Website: home-depot
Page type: newsletter-management
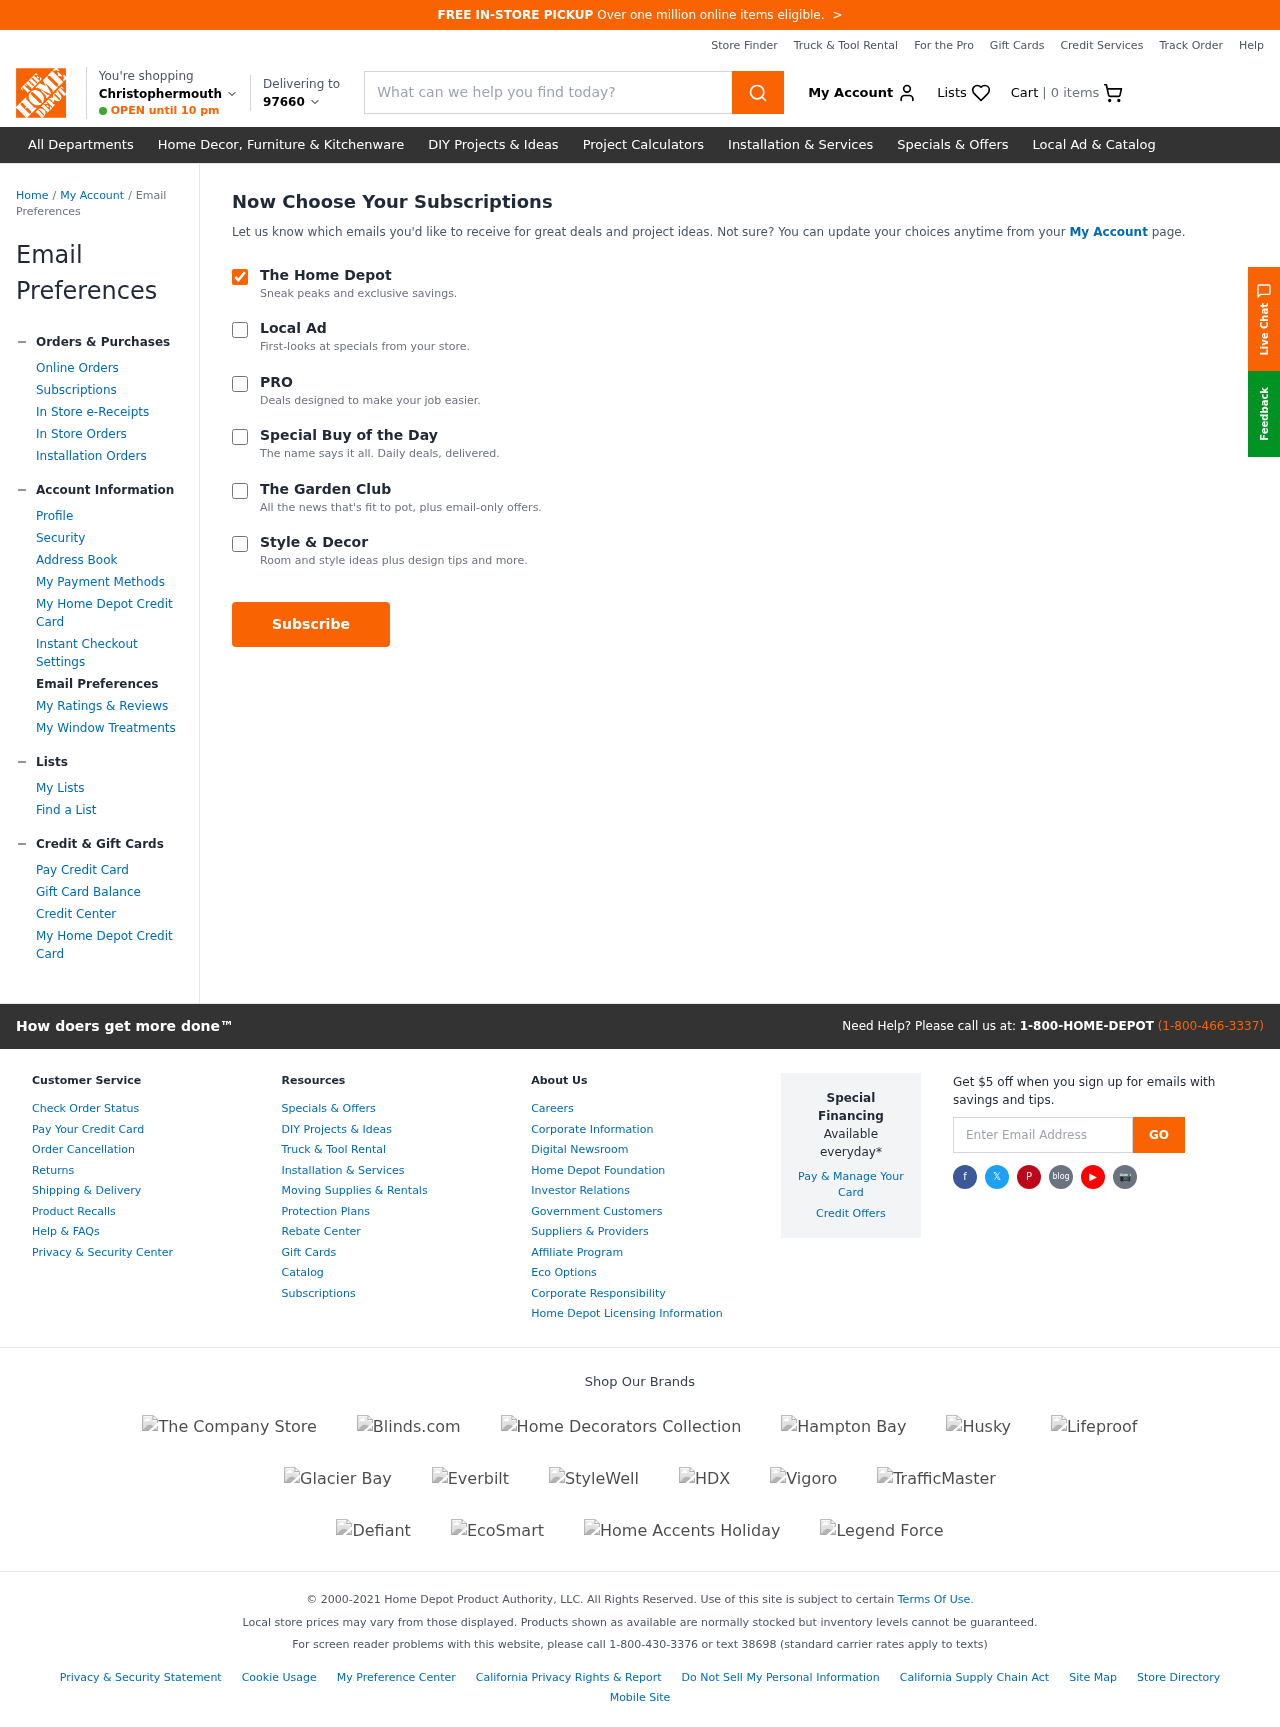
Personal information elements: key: PII_CITY
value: Christophermouth
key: PII_POSTCODE
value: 97660
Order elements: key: ORDER_NUM_ITEMS
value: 0
Search elements: key: HEADER_SEARCH
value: What can we help you find today?